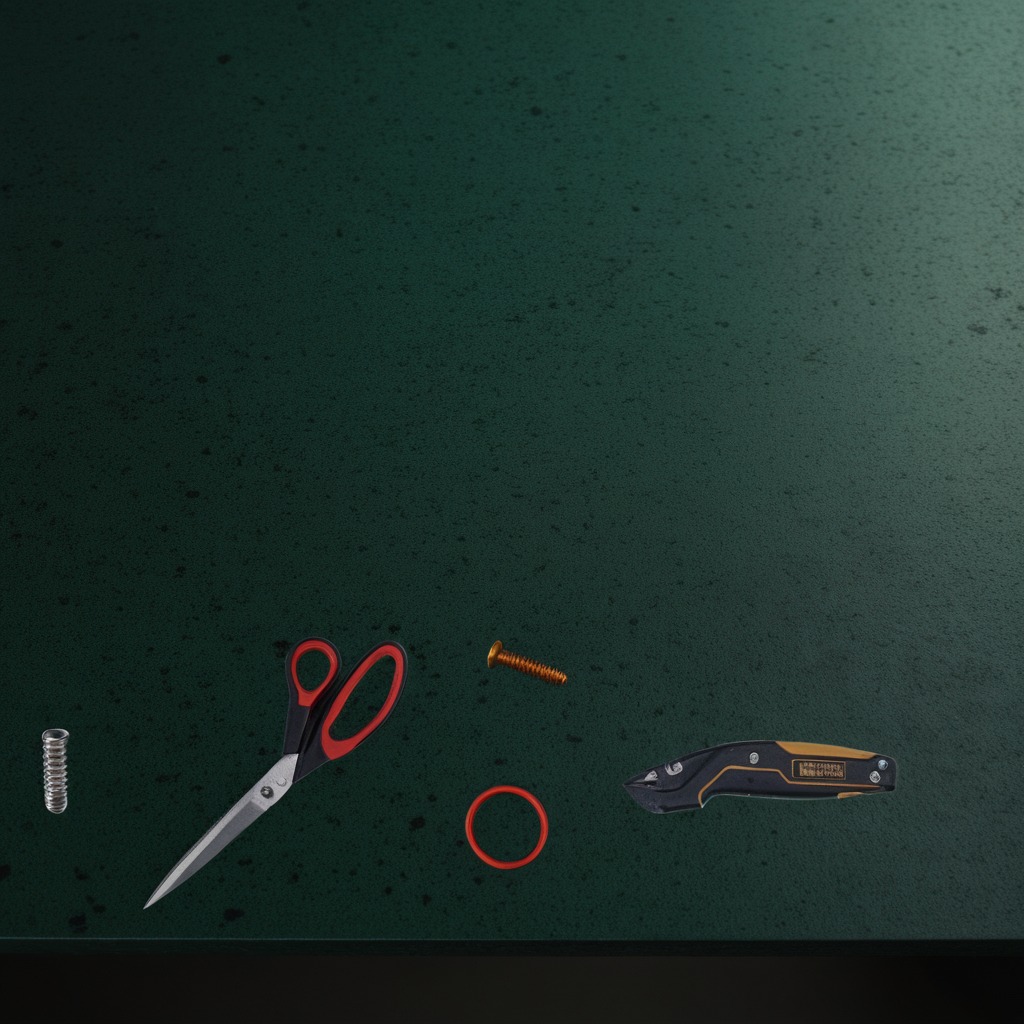
A rubber Oring, a utility knife, a metal machine screw, a coiled metal spring, and a pair of scissors are lying on the granite tabletop.